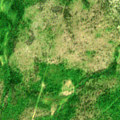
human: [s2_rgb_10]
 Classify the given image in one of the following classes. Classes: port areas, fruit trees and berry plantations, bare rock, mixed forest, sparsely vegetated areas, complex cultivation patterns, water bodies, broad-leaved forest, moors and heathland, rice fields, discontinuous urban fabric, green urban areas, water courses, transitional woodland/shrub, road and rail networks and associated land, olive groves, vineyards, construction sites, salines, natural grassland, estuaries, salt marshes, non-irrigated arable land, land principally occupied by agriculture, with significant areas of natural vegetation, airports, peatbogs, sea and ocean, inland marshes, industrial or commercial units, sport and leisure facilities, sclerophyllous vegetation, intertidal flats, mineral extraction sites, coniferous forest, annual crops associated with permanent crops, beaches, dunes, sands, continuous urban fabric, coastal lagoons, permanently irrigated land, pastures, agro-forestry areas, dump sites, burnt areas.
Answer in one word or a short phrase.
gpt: coniferous forest, transitional woodland/shrub